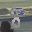
Label: 8